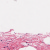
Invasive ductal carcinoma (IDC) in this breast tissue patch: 0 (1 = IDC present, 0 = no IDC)